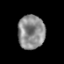
Tissue: prostate
Cell type: T cells
Senescence score: 0.36
Nuclear area (px): 895
Mean DAPI intensity: 139.342